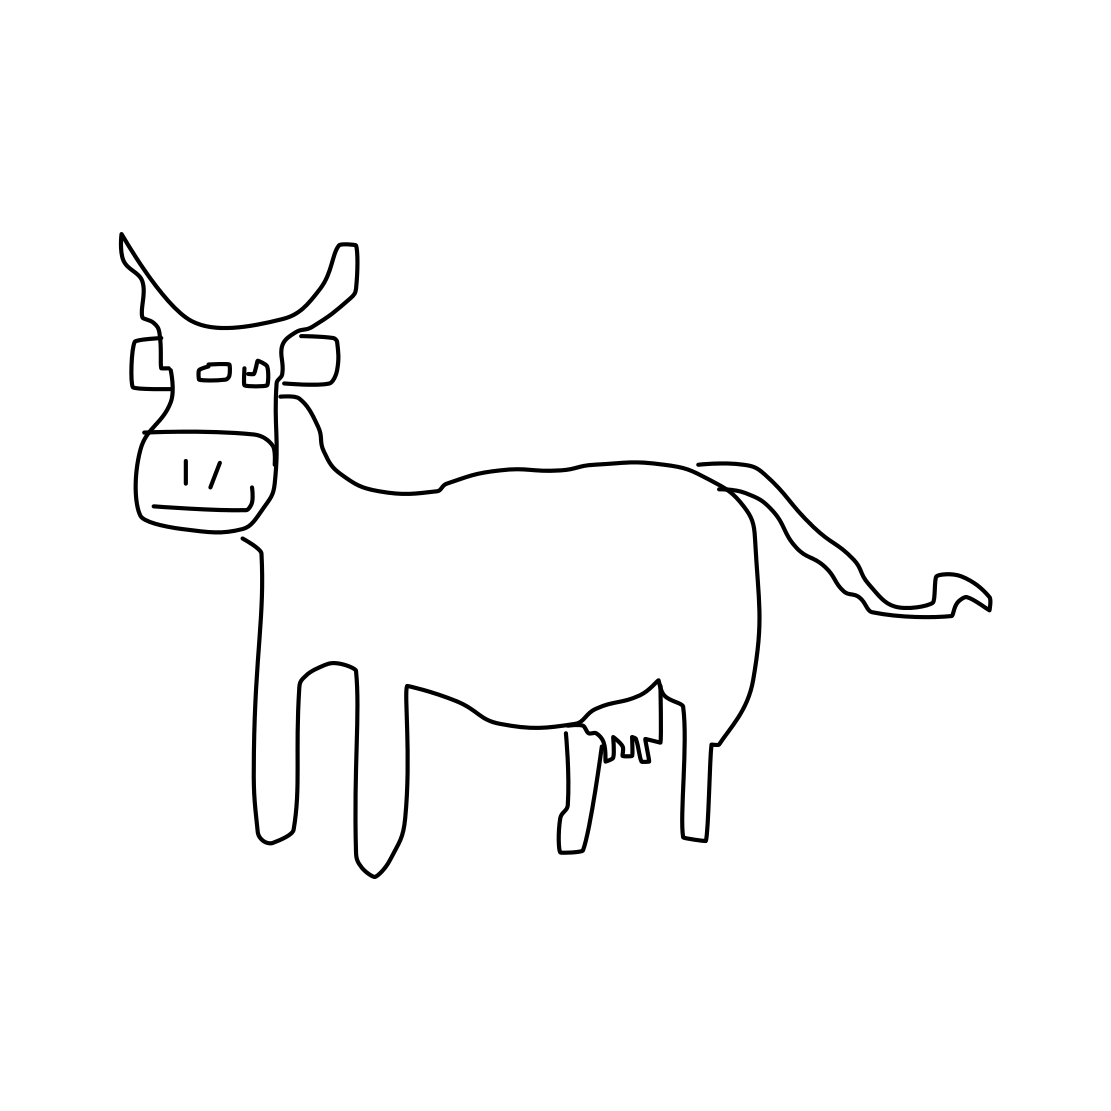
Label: cow